Question: I have following design:

Code for it:
'''
<table width="70%" align="center" class ="TableBorder">
<tr>
<td colspan="2" class="Heading" align="center">
Add Client
</td>
</tr>
<tr>
<td class="NormalText" align="right">
Client Name:
</td>
<td align="left">
<asp:TextBox ID="txtClientName" runat="server" CssClass="ThinTextBox"></asp:TextBox>
<asp:Label ID="lblAgentName0" runat="server" ForeColor="#FF3300" Text="*"></asp:Label>
</td>
</tr>
<tr>
<td class="NormalText" width="40%" align="right">
Client Login Email ID:
</td>
<td align="left">
<asp:TextBox ID="txtClientID" runat="server" CssClass="ThinTextBox"></asp:TextBox>
<asp:Label ID="lblAgentName1" runat="server" ForeColor="#FF3300" Text="*"></asp:Label>
</td>
</tr>
<tr>
<td class="NormalText" align="right">
Client Password:
</td>
<td align="left">
<asp:TextBox ID="txtClientPwd" runat="server" CssClass="ThinTextBox"></asp:TextBox>
<asp:Label ID="lblAgentName2" runat="server" ForeColor="#FF3300" Text="*"></asp:Label>
</td>
</tr>
<tr>
<td align="right" class="NormalText">
Contact No.:</td>
<td align="left">
<asp:TextBox ID="txtContactNo" runat="server" CssClass="ThinTextBox"></asp:TextBox>
<asp:Label ID="lblAgentName3" runat="server" ForeColor="#FF3300" Text="*"></asp:Label>
</td>
</tr>
<tr>
<td align="right" class="NormalText" valign="top" >
Address:</td>
<td align="left">
<asp:TextBox ID="txtAddress" runat="server" CssClass="ThinTextBox"
Height="100px" TextMode="MultiLine" Width="200px"></asp:TextBox>
<asp:Label ID="lblAgentName4" runat="server" ForeColor="#FF3300" Text="*"></asp:Label>
</td>
</tr>
<tr>
<td align="right" class="NormalText" width="30%">
&nbsp;
</td>
<td align="left">
<asp:Button ID="btnSave" runat="server" CssClass="ButtonColor" Text="Save" />
&nbsp;<asp:Button ID="btnCancel" runat="server" CssClass="ButtonColor"
Text="Cancel" />
</td>
</tr>
</table>
'''
I just wanted to remove spacing between marked area of Address textbox and "*" label.
I tried to give property as valign="top" to label, but its not accepting it.
Please help me.
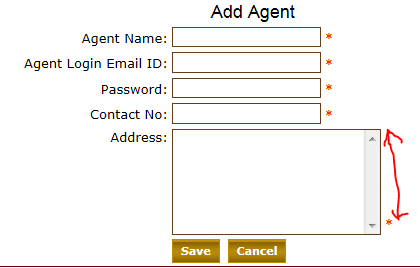
Answer: Try this one,
'''
<table width="70%" align="center" class="TableBorder">
<tr>
<td colspan="3" class="Heading" align="center">
Add Client
</td>
</tr>
<tr>
<td class="NormalText" align="right">
Client Name:
</td>
<td align="left" colspan="2">
<asp:TextBox ID="txtClientName" runat="server" CssClass="ThinTextBox"></asp:TextBox>
<asp:Label ID="lblAgentName0" runat="server" ForeColor="#FF3300" Text="*"></asp:Label>
</td>
</tr>
<tr>
<td class="NormalText" width="40%" align="right">
Client Login Email ID:
</td>
<td align="left" colspan="2">
<asp:TextBox ID="txtClientID" runat="server" CssClass="ThinTextBox"></asp:TextBox>
<asp:Label ID="lblAgentName1" runat="server" ForeColor="#FF3300" Text="*"></asp:Label>
</td>
</tr>
<tr>
<td class="NormalText" align="right">
Client Password:
</td>
<td align="left" colspan="2">
<asp:TextBox ID="txtClientPwd" runat="server" CssClass="ThinTextBox"></asp:TextBox>
<asp:Label ID="lblAgentName2" runat="server" ForeColor="#FF3300" Text="*"></asp:Label>
</td>
</tr>
<tr>
<td align="right" class="NormalText">
Contact No.:
</td>
<td align="left" colspan="2">
<asp:TextBox ID="txtContactNo" runat="server" CssClass="ThinTextBox"></asp:TextBox>
<asp:Label ID="lblAgentName3" runat="server" ForeColor="#FF3300" Text="*"></asp:Label>
</td>
</tr>
<tr>
<td align="right" class="NormalText" valign="top">
Address:
</td>
<td align="left" class="style1" valign="top">
<asp:TextBox ID="txtAddress" runat="server" CssClass="ThinTextBox" Height="100px"
TextMode="MultiLine" Width="200px"></asp:TextBox>
</td>
<td align="left" valign="top">
<asp:Label ID="lblAgentName4" runat="server" ForeColor="#FF3300" Text="*"></asp:Label>
</td>
</tr>
<tr>
<td align="right" class="NormalText" width="30%">
</td>
<td align="left" colspan="2">
<asp:Button ID="btnSave" runat="server" CssClass="ButtonColor" Text="Save" />
&nbsp;<asp:Button ID="btnCancel" runat="server" CssClass="ButtonColor" Text="Cancel" />
</td>
</tr>
</table>
'''